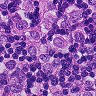
Metastatic tissue present: yes